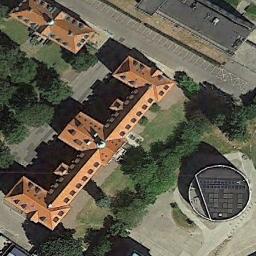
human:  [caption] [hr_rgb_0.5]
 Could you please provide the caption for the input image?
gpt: A cathedral with a brown roof, Surrounded by trees .

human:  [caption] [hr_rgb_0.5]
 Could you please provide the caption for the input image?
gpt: The church with red roof is on the open place next to some trees .

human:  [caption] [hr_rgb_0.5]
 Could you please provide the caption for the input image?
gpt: This is a church and there is a highway next to it .

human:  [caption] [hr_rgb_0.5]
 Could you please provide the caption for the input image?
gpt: The church with some orange sloping roofs and a cylindrical building is in front of the church .

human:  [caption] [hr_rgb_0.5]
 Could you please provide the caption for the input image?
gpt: There are many trees near the church .